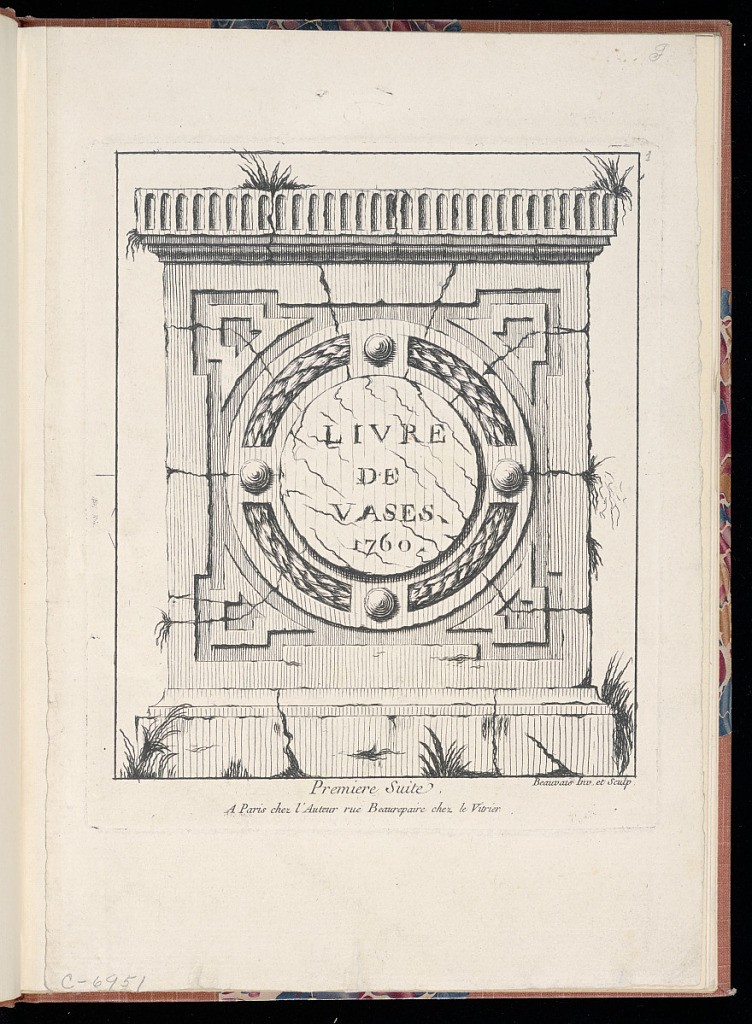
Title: Title Page
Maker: Jacques-Philippe de Beauvais, French, 1739 – 1781
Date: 1760
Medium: Etching on laid paper
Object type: Print
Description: Ruinated pedestal with cracks and vegetation taking up the majority of the image. There is a medallion in the center, with lines indicating marble veining. The title and date of the series is printed on this medallion. The plate is titled, signed, and dated.